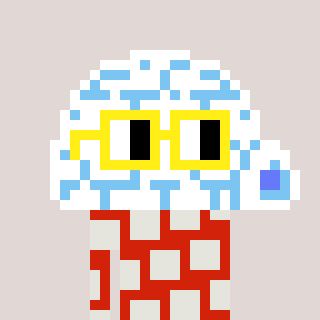
a pixel art character with square yellow glasses, a igloo-shaped head and a red-colored body on a warm background